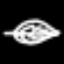
Label: leaf